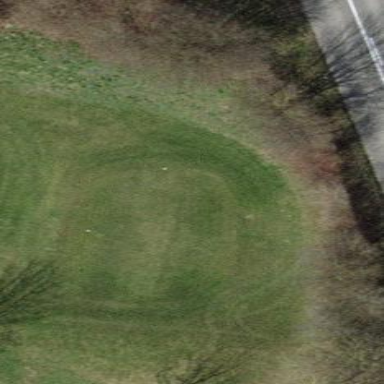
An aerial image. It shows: Grass area designated as golf tee.